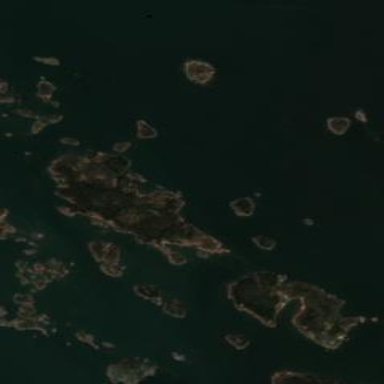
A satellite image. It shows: Island with natural coastline.